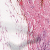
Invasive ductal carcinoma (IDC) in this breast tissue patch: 0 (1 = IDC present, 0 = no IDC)